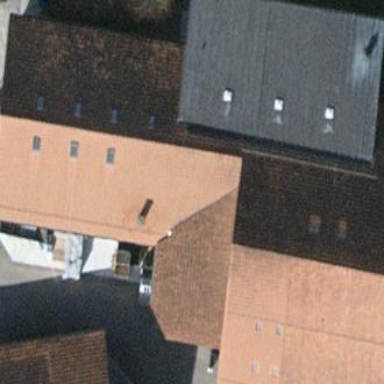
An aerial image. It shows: Building.